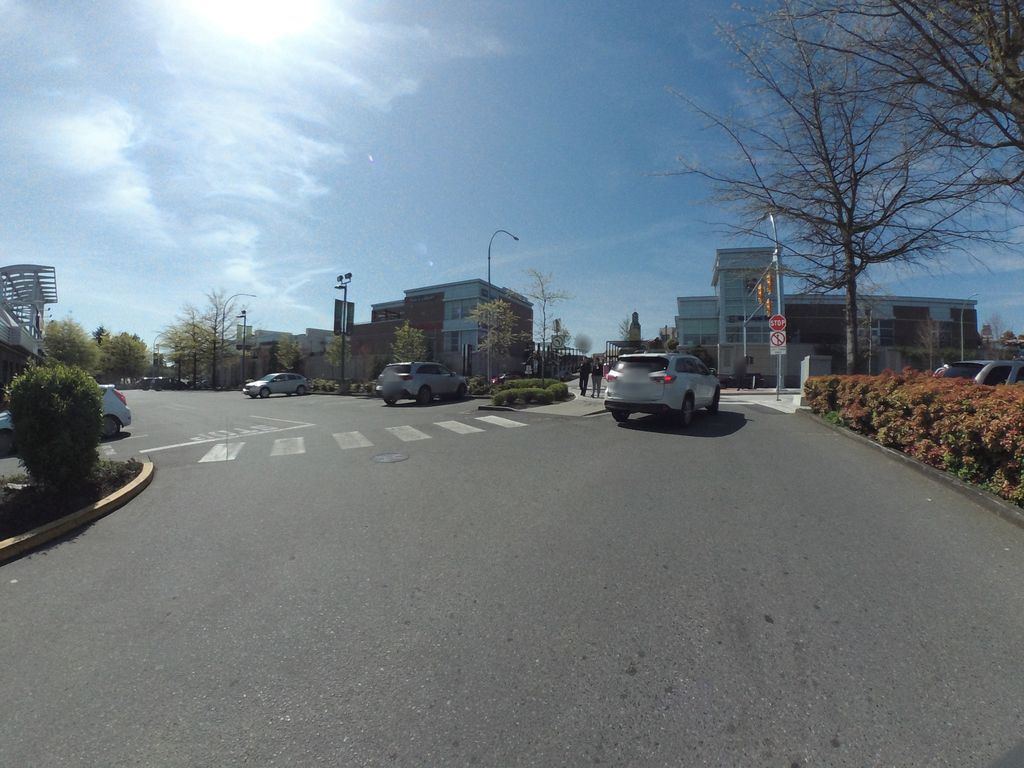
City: victoria